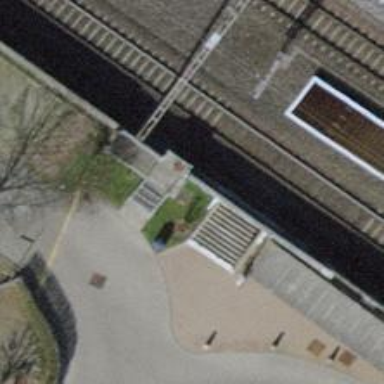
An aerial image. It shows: Road with steps.